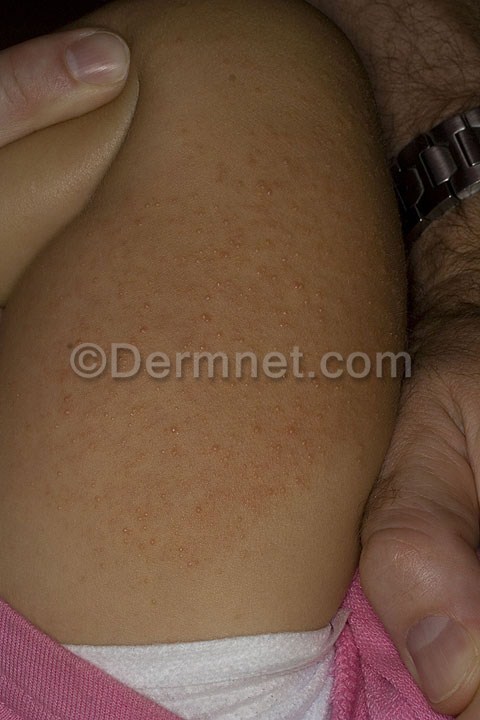
Disease: Atopic Dermatitis Photos